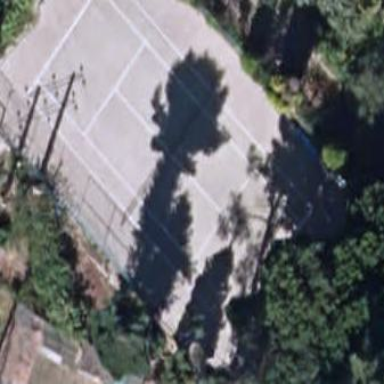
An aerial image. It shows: Tennis court on pitch designated for leisure land.